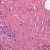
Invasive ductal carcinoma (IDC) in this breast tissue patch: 0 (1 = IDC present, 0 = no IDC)